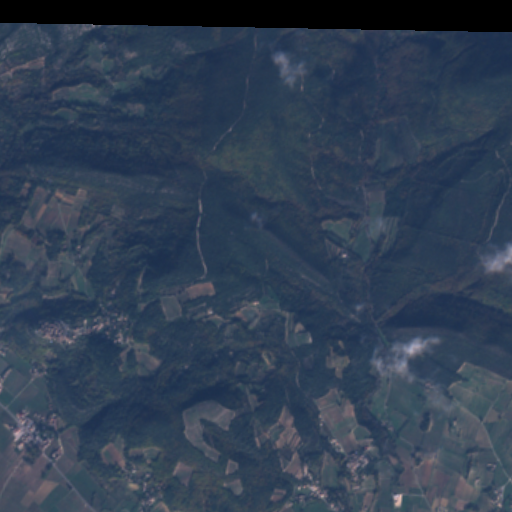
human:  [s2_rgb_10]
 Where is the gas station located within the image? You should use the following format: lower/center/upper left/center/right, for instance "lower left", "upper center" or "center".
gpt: The gas station is located in the lower left of the image.
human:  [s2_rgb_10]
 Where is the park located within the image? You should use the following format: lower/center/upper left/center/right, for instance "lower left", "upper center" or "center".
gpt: The park is located in the center left of the image.
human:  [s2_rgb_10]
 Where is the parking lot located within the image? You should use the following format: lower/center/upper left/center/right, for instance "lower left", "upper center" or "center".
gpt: The parking lot is located in the lower left of the image.
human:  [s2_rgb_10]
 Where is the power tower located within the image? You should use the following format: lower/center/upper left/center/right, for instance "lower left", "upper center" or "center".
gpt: There is no power tower in the image.